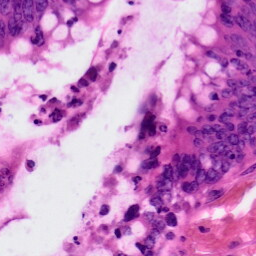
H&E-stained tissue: Colon